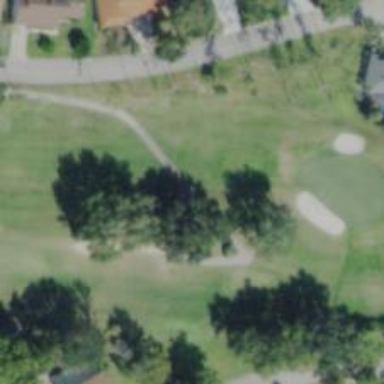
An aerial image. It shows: Service road used as golf cart path.